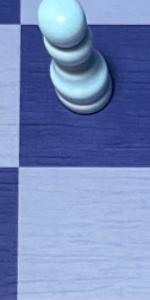
Label: Empty